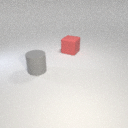
large red rubber cube to the right of large gray rubber cylinder